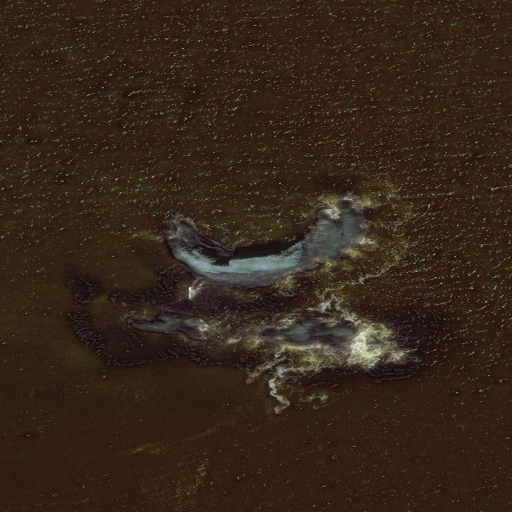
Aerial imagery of island in Alaska named Gull Island containing only unknown